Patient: sex M, age 70
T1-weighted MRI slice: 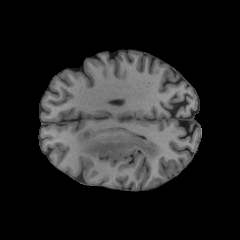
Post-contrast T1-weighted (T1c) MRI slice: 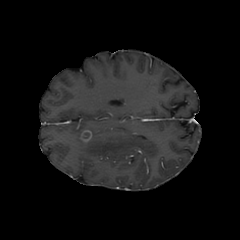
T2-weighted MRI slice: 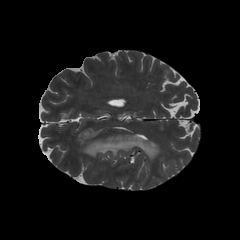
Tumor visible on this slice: yes
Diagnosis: Glioblastoma, IDH-wildtype
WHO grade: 4